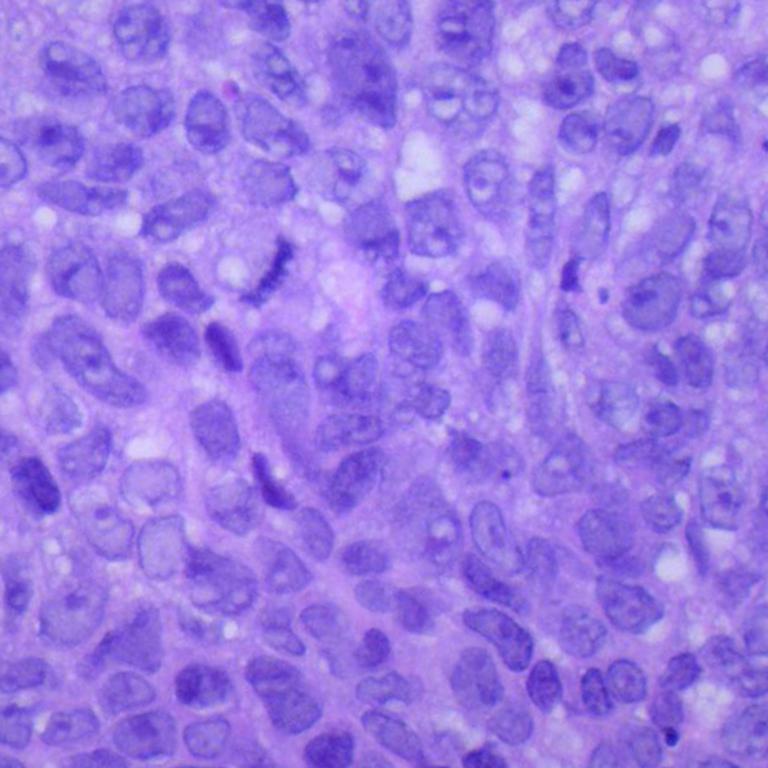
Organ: lung
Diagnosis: squamous carcinomas